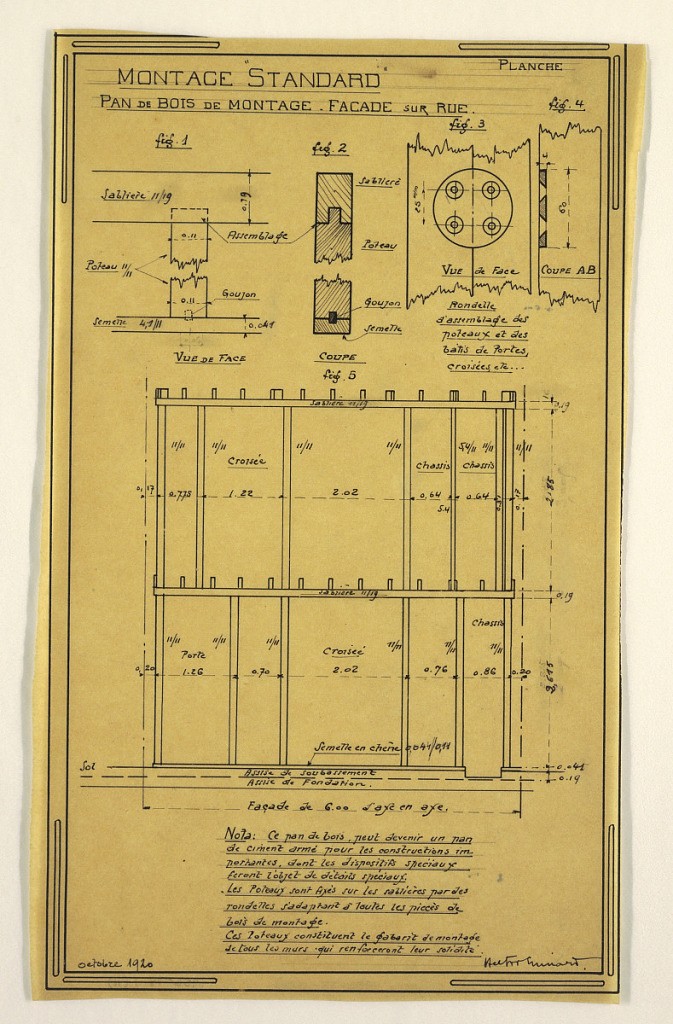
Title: Design for a Mass-Operational House Designed by Hector Guimard, Construction Directions for Wooden Columns
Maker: Hector Guimard, French, 1867–1942
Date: October 1920
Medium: Pen and black ink, graphite on tracing paper
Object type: Drawing
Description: Design for a mass-operational house by Guimard, showing the construction of wooden support columns on the facade facing the street.